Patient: sex M, age 65
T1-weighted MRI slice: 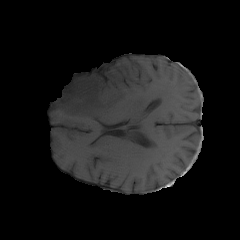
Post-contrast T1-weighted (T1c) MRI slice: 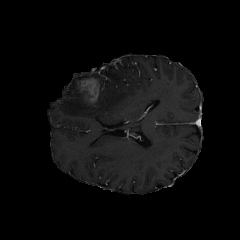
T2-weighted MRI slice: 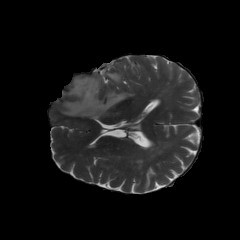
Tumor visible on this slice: yes
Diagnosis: Glioblastoma, IDH-wildtype
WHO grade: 4